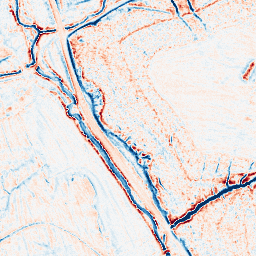
Category: classical
Decomposition family: gaussian
Decomposition parameters: sigma: 2
Upsampling method: sinc_hamming
Upsampling parameters: scale: 2
kernel_size: 8
Upsampling scale: 2